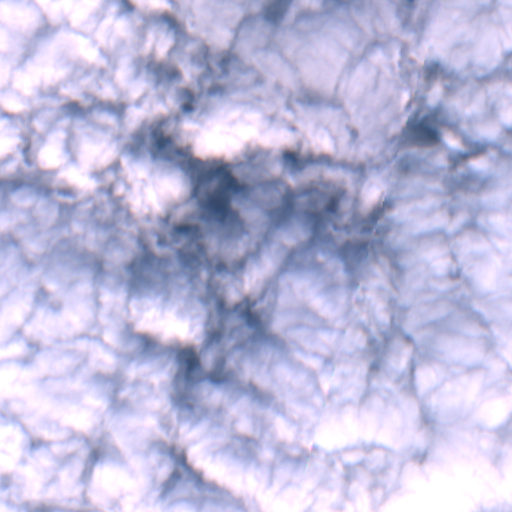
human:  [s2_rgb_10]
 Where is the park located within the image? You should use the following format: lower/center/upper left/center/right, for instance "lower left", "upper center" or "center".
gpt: The park is located in the center right of the image.
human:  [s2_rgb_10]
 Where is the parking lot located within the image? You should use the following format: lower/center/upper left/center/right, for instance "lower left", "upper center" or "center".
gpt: The parking lot is located in the upper center of the image.
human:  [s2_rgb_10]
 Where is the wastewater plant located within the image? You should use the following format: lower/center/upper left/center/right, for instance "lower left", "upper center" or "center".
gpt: The wastewater plant is located in the upper left of the image.
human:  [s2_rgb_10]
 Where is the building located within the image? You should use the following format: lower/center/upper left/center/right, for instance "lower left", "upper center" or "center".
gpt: There is no building in the image.